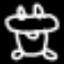
Label: frog